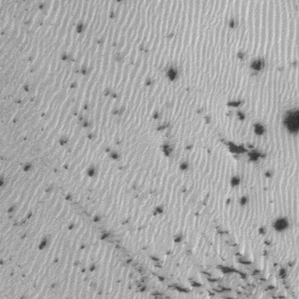
Label: frost